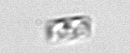
Label: Bacillariophyceae_morphotype1